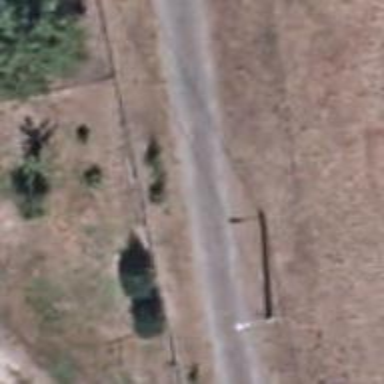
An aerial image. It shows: Unclassified road.